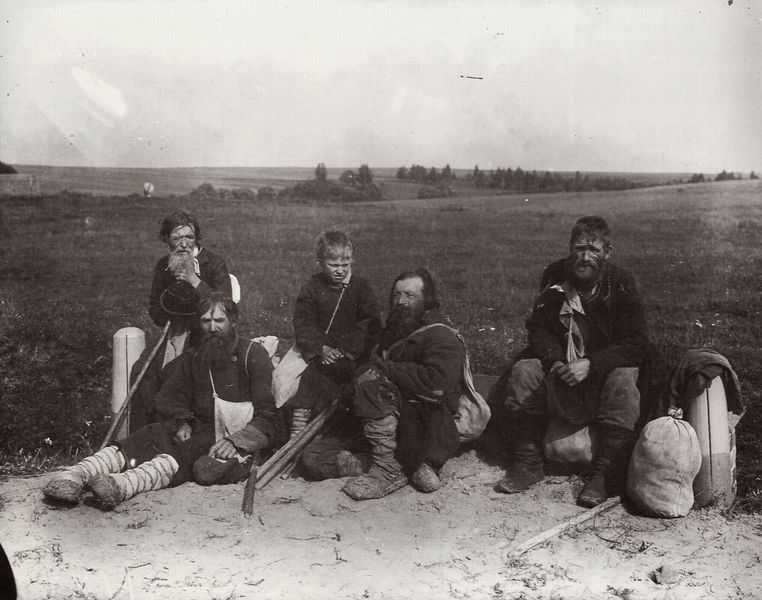
Titel: Blinde Bettler bei einer Rast
Künstler: Russischer Photograph
Schlagwörter: dunkel, gruppe, himmel, mann, schatten, weiß, wolken, bäume, landschaft, sand, sitzen, grau, hell, hut, licht, männer, schwarz, strasse, weg, wiese, wolke, bart, bärte, arm, stehen, bildnis, fünf, porträt, erde, feld, ferne, gräser, halme, horizont, hügel, weite, flach, sonne, sträucher, wiesen, boden, drei, kind, wald, bauern, sack, stock, beine, ruhen, stab, gepäck, russland, säcke, geröll, hügellandschaft, rast, bank, krieg, junge, pfosten, foto, fotografie, photographie, vier, blind, lumpen, porträts, schwarzweiß, stöcke, verletzt, verletzte, beutel, tasche, gruppenbild, photo, stäbe, kartoffeln, wanderer, bettler, wegrand, rucksack, wanderstab, taschen, fotographie, gamaschen, aufnahme, umhängetasche, vollbärte, blinzeln, poller, stifel, krücke, krücken, wanderschaft, blinde, wickel, zerlumpt, kartoffelsäcke, kirgisen, bandagen, lanstreicher, obdachlose, tagelöhner, wanderarbeiter